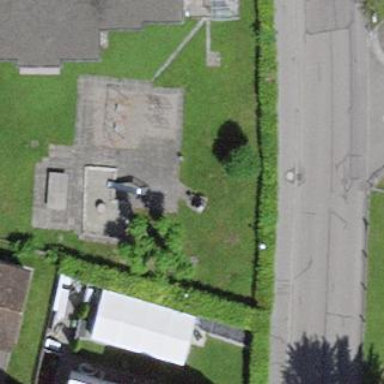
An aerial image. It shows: Playground area for leisure activities on the land.